Question: I want to create a table row, which on the left are 3 images, and on the right a textview.
Something You can usually see in a game (on the right the level number, and on the left the number of lives left.)
I have tried this layout, but one of the images isnt aligns to the right: (The table layout is nested within linear layout)
'''
<TableLayout
xmlns:android="http://schemas.android.com/apk/res/android"
android:layout_width="fill_parent"
android:layout_height="100dp"
android:shrinkColumns="0"
android:stretchColumns="1">
<TableRow
android:layout_width="fill_parent"
android:layout_height="fill_parent">
<ImageView
android:id="@+id/wa1"
android:layout_width="wrap_content"
android:layout_height="wrap_content"
android:layout_gravity="left"
android:paddingRight="5px"
android:paddingTop="6px"
android:src="@drawable/v"/>
<ImageView
android:layout_width="wrap_content"
android:layout_height="wrap_content"
android:src="@drawable/v"
android:paddingTop="6px"
android:layout_gravity="left"
android:id="@+id/wa2"
android:paddingRight="5px">
</ImageView>
<ImageView
android:layout_width="wrap_content"
android:layout_height="wrap_content"
android:src="@drawable/v"
android:paddingTop="6px"
android:layout_gravity="left"
android:id="@+id/wa3"
android:paddingRight="5px">
</ImageView>
<TextView
android:id="@+id/question_status"
android:layout_width="wrap_content"
android:layout_height="wrap_content"
android:gravity="right"
android:textColor="#000000"
android:textSize="26px"
android:paddingLeft="125px"
android:paddingRight="15px"
/>
</TableRow>
'''
this is the relevant part of the result:

10X alot :)
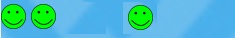
Answer: Assuming that '</TableRow>' is supposed to be followed by a '</TableLayout>', try removing
'''
android:shrinkColumns="0"
android:stretchColumns="1"
'''
from the TableLayout and
'''
android:paddingLeft="125px"
'''
from the TextView, to which instead you should add
'''
android:layout_weight="1"
'''